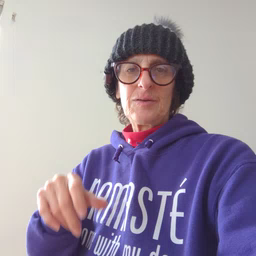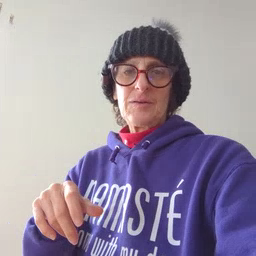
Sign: fast